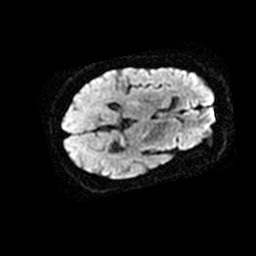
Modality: TRACE
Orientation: axial
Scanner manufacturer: ge
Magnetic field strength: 1.5 T
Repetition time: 7.5 s
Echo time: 0.0968 s